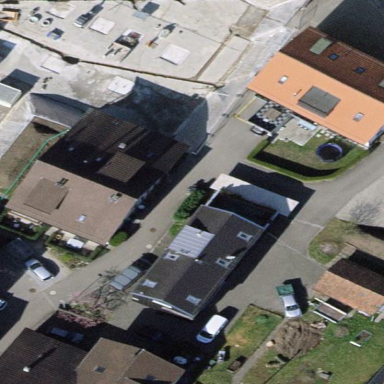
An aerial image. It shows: Brown-roofed house.